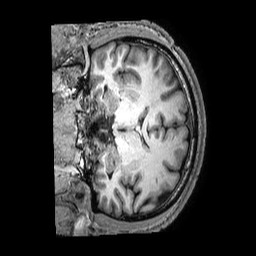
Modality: T1w
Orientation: coronal
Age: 52
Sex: male
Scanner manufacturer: philips
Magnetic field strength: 3 T
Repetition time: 0.006834 s
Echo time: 0.00308 s